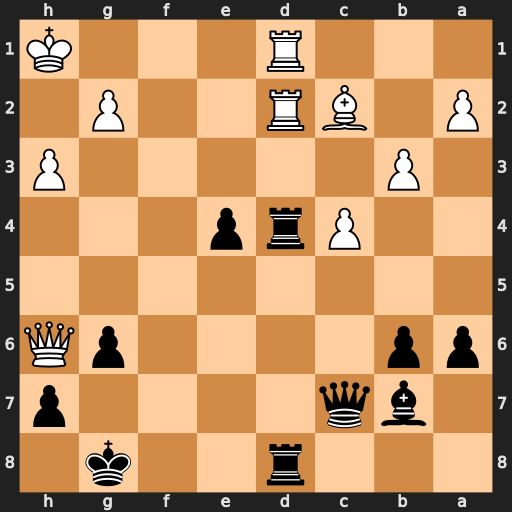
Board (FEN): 3r2k1/1bq4p/pp4pQ/8/2Prp3/1P5P/P1BR2P1/3R3K
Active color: b
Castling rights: -
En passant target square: -
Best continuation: Rxd2 Rxd2 Rf8 Rd1 Qg3 Bxe4 Bxe4